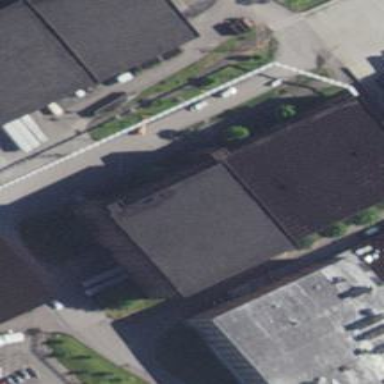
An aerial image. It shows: Part of building is shown in the image.